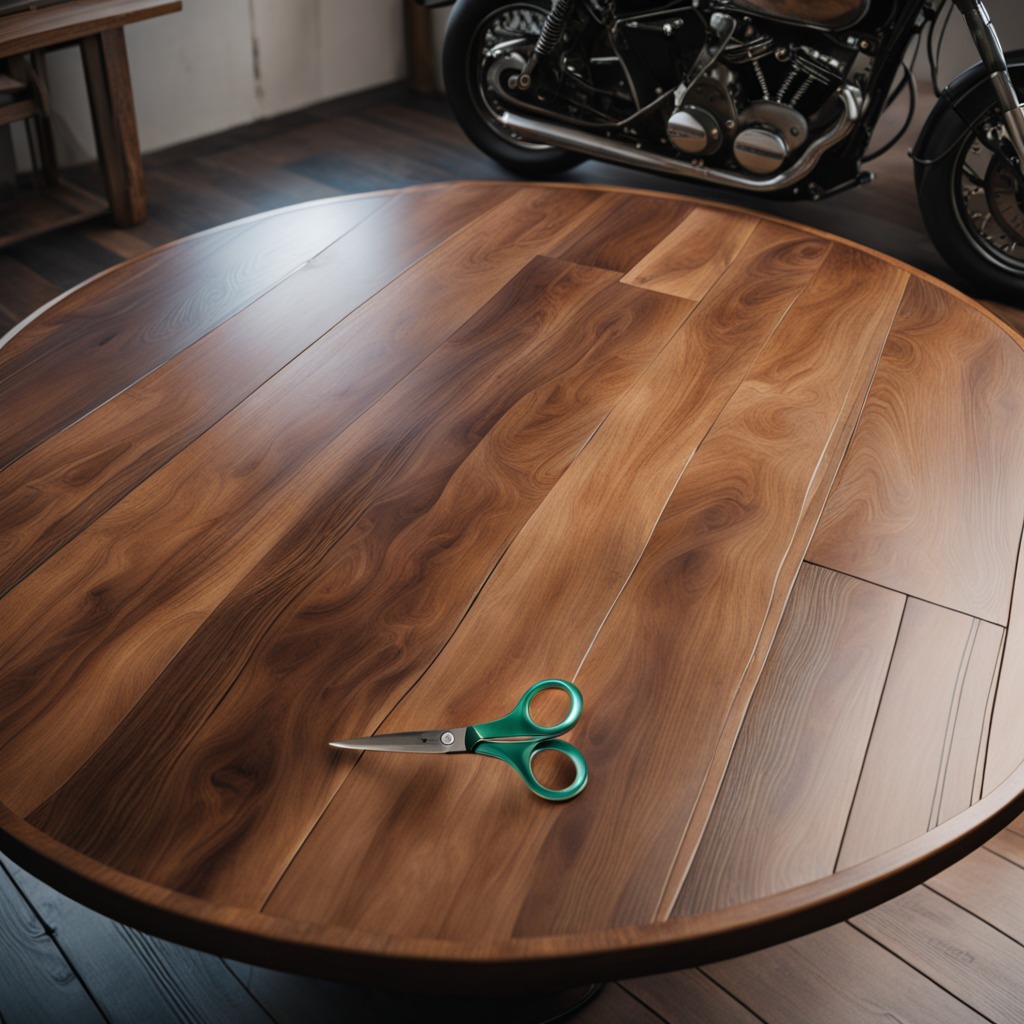
A scissor is lying on the table in the garage.